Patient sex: M
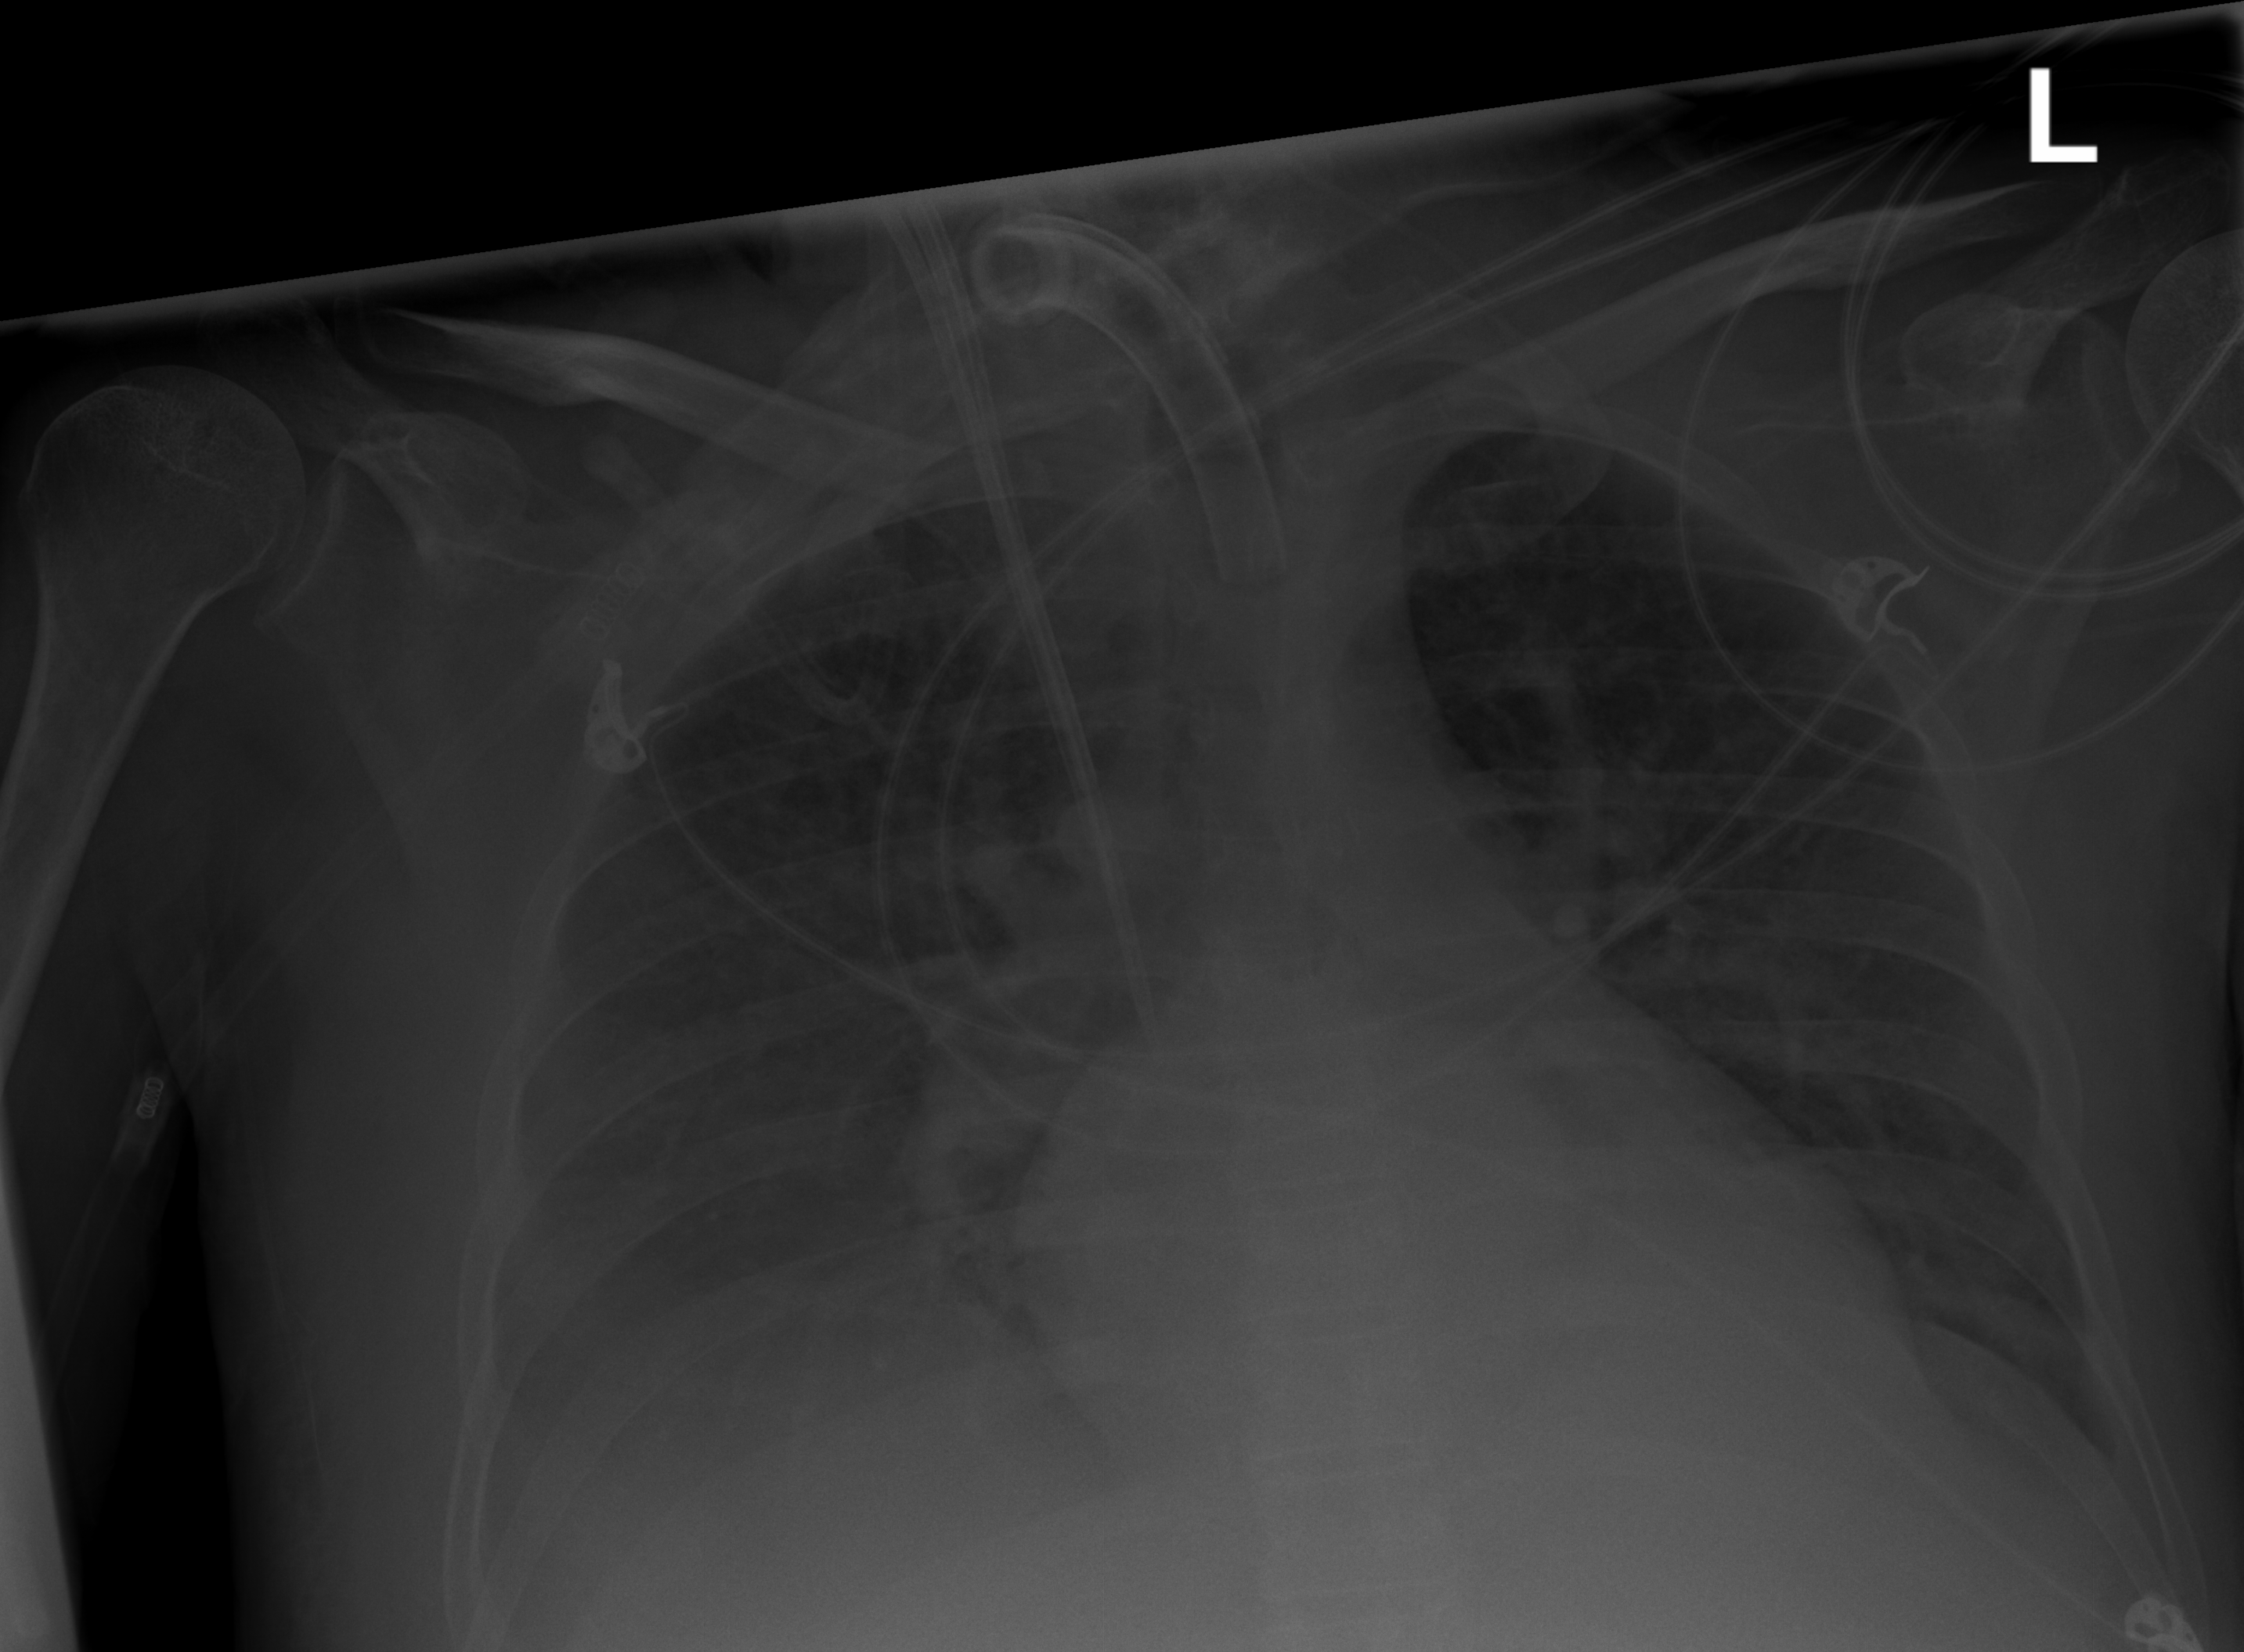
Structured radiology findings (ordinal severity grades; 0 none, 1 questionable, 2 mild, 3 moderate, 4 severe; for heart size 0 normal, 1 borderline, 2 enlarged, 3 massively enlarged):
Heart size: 1
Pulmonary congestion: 2
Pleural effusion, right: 2
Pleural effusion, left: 2
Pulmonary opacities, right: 2
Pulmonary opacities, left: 2
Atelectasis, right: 2
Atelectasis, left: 2